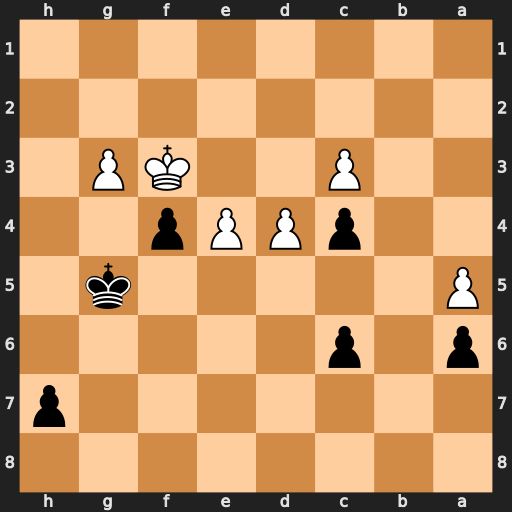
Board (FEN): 8/7p/p1p5/P5k1/2pPPp2/2P2KP1/8/8
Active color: b
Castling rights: -
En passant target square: -
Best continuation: fxg3 Kxg3 h5 Kf3 h4